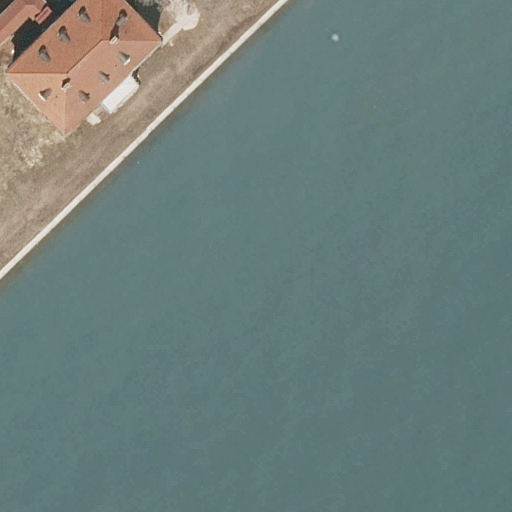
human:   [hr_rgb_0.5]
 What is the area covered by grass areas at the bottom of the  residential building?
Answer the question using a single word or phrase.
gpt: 0m2

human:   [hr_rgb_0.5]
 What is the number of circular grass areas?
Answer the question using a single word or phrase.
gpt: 0

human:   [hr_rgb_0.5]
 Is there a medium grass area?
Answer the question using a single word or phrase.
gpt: no

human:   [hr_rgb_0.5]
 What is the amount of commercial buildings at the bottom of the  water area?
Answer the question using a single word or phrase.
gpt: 0

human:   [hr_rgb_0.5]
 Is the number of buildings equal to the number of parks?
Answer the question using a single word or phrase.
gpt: yes

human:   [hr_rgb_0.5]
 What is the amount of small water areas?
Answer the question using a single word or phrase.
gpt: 0

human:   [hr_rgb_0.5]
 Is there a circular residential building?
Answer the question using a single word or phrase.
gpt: no

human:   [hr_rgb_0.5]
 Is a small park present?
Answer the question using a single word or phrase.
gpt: no

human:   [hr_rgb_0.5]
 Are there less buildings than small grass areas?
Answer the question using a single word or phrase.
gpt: no

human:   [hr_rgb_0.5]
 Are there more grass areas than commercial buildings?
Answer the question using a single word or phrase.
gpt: yes

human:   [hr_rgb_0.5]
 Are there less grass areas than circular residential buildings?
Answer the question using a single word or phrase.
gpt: no

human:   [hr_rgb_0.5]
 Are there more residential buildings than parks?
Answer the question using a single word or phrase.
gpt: no

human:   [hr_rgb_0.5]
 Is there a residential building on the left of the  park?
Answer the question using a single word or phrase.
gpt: yes

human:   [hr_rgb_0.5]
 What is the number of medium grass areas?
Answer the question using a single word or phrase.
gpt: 0

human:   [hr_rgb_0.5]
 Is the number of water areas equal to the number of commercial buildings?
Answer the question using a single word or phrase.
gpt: no

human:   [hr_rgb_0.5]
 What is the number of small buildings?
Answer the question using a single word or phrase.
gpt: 1

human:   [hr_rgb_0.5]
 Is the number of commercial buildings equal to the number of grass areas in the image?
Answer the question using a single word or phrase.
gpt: no

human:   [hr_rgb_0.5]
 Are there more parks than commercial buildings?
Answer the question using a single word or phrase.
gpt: yes

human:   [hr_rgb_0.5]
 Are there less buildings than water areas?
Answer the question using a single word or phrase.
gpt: no

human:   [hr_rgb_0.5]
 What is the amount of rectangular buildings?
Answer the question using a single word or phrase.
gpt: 0

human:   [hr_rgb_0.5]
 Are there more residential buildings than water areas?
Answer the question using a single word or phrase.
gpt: no

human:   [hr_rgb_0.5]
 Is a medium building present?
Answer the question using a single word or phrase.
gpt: no

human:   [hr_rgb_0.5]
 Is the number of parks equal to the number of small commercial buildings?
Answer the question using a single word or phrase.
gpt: no

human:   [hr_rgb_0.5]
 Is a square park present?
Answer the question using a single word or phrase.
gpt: no

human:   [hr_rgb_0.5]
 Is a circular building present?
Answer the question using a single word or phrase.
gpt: no

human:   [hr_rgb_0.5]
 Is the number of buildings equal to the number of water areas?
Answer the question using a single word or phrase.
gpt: yes

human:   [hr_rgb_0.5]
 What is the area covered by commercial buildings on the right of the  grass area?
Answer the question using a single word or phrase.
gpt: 0m2

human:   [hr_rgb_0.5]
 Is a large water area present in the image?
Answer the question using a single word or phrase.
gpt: yes

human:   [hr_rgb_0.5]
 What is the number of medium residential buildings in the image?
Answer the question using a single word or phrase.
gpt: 0

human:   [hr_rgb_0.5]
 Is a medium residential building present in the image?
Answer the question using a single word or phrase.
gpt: no

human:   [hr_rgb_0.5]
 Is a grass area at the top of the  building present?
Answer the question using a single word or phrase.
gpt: no

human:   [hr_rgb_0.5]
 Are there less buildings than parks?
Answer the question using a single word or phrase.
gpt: no

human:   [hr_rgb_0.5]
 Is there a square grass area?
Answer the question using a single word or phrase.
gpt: no

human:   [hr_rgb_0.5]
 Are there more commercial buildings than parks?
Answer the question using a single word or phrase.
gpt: no

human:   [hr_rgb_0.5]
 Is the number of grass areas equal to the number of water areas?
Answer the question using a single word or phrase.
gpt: yes

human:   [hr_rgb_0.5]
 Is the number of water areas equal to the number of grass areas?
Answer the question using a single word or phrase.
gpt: yes